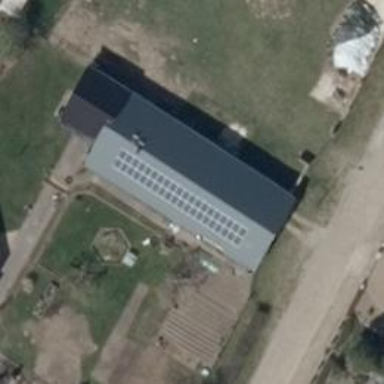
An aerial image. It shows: Solar photovoltaic panel generator producing electricity in small installation.